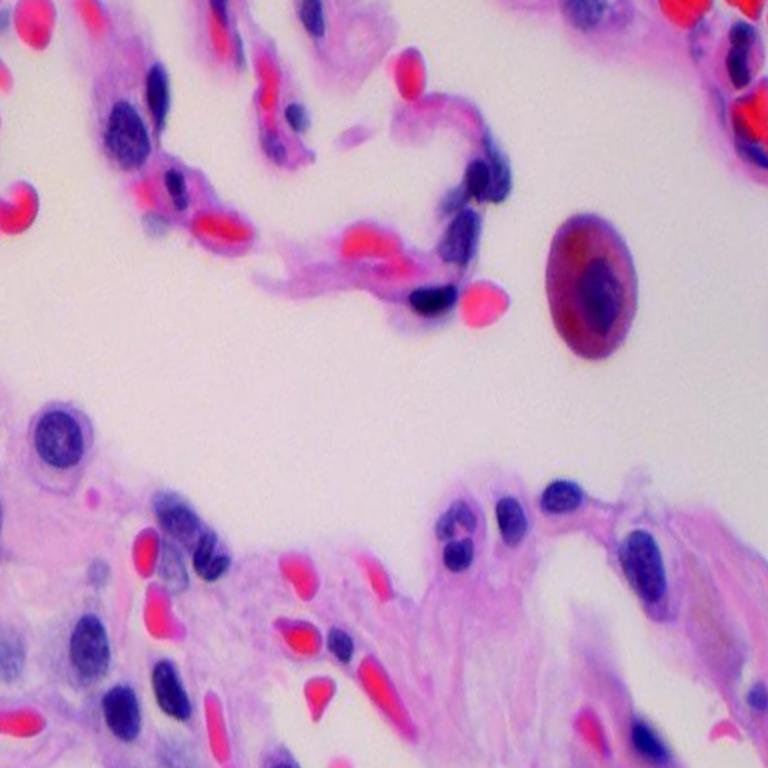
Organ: lung
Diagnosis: benign